Question: I am working on a wpf application using PRISM. This is my first ever WPF application and I have found myself in a situation where I can't go forward.
My scenario is this, I have a List of groups which I am binding with a ListBox, you can call it parent ListBox, each group object has a list of users associated to it and I am binding that list with another ListBox which is nested in the parent ListBox. Both bindings are working fine as you can see here:

I am facing two problems.
I can select both groups and individual users withing group separately but they are not synch, means If i select a user then the group which contains this user is not getting selected. I tried IsSynchronizedWithCurrentItem="True" but that doesn't seems to be working.
I would greatly appreciate if someone can point me out in a right direction how to achieve this or if there is any other way beside using ListBox within a ListBox.
I have a context menu associated with parent ListBox and I am able to successfully bind the commands with menus, but I am having troubles binding commands with nested ListBox Context Menu, here is my code
'''
<ListBox x:Name="lstOfGroups"
ItemsSource="{Binding CurrentContest.Groups}"
SelectedItem="{Binding SelectedGroup}"
ItemTemplate="{StaticResource GroupTemplate}"
Style="{StaticResource ListBoxStyle1}"
ItemContainerStyle="{StaticResource ListBoxItemStyle1}"
Background="Transparent" SelectionMode="Single"
IsSynchronizedWithCurrentItem="True"
Height="400">
<ListBox.ItemsPanel>
<ItemsPanelTemplate>
<WrapPanel Orientation="Horizontal" Margin="5" Width="1200"/>
</ItemsPanelTemplate>
</ListBox.ItemsPanel>
<ListBox.ContextMenu>
<ContextMenu>
<MenuItem Header="Add Contestant" Command="{Binding AddGroupCommand}"/>
<MenuItem Header="Edit Contestant" Command="{Binding EditGroupCommand}"/>
<MenuItem Header="Delete Contestant" Command="{Binding DeleteGroupCommand}"/>
</ContextMenu>
</ListBox.ContextMenu>
</ListBox>
<DataTemplate x:Key="GroupTemplate" >
<Border x:Name="spPubItemBorder" Margin="3" BorderBrush="Black" BorderThickness="1" CornerRadius="10" Background="Honeydew">
<Grid>
<Grid.ColumnDefinitions>
<ColumnDefinition Width="Auto" />
<ColumnDefinition Width="Auto" />
</Grid.ColumnDefinitions>
<Grid.RowDefinitions>
<RowDefinition Height="Auto" />
<RowDefinition Height="Auto" />
</Grid.RowDefinitions>
<StackPanel Orientation="Horizontal">
<TextBlock Name="tbGroupName" Grid.Column="0" Style="{StaticResource ItemTextBox}">
<TextBlock.Text>
<MultiBinding StringFormat="{}Group Name: {0}">
<Binding Path="Name" />
</MultiBinding>
</TextBlock.Text>
</TextBlock>
<TextBlock Name="tbGroupAmount" Grid.Column="1" Style="{StaticResource ItemTextBox}">
<TextBlock.Text>
<MultiBinding StringFormat="{}Group Amount: {0}">
<Binding Path="Amount" />
</MultiBinding>
</TextBlock.Text>
</TextBlock>
</StackPanel>
<!--<ItemsControl ItemsSource="{Binding ContestantList}"
AlternationCount="2" ItemTemplate="{StaticResource ContestantTemplate}">
</ItemsControl>-->
<ListBox x:Name="lstOfContestant" Grid.Row="1"
ItemsSource="{Binding ContestantList}"
SelectedItem="{Binding SelectedContestant, ElementName=lstOfGroups}"
ItemTemplate="{StaticResource ContestantTemplate}"
Style="{StaticResource ListBoxStyleForContestant}"
ItemContainerStyle="{StaticResource ListBoxItemStyleForContestant}"
Background="Transparent" SelectionMode="Single"
Height="Auto">
<ListBox.ItemsPanel>
<ItemsPanelTemplate>
<WrapPanel Orientation="Horizontal" Margin="5" Width="375"/>
</ItemsPanelTemplate>
</ListBox.ItemsPanel>
<ListBox.ContextMenu>
<ContextMenu>
<MenuItem Header="Add Contestant" Command="{Binding Path=DataContext.AddContestantCommand,ElementName=contestantManager}"/>
<MenuItem Header="Edit Contestant" Command="{Binding Path=DataContext.EditContestantCommand,ElementName=contestantManager}"/>
<MenuItem Header="Delete Contestant" Command="{Binding Path=DataContext.DeleteContestantCommand,ElementName=contestantManager}"/>
</ContextMenu>
</ListBox.ContextMenu>
</ListBox>
</Grid>
</Border>
</DataTemplate>
'''
I was wondering if someone can point me in a right direction here as well.
Thanks in advance.
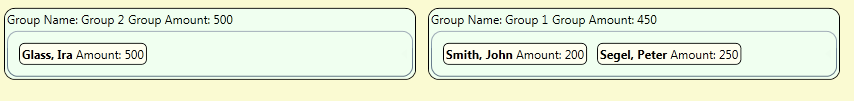
Answer: For #1, set the 'IsSelected' property of the group ListBox to true if 'IsKeyboardFocusWithin'
'''
<Style x:Key="GroupListBoxItemStyle" TargetType="ListBoxItem">
<Style.Triggers>
<Trigger Property="IsKeyboardFocusWithin" Value="True">
<Setter Property="IsSelected" Value="True" />
</Trigger>
</Style.Triggers>
</Style>
'''
This will set the group's 'ListBoxItem' as Selected when the keyboard focus is anywhere within the 'ListBoxItem'
As for #2, it sounds like you're getting the wrong item, probably because you're using 'ElementName' in your binding, however the name is set on multiple items. Try using a 'RelativeSource' binding to find the 'ContextMenu' itself, then bind to the 'PlacementTarget.DataContext'
'''
<MenuItem Header="Add Contestant"
Command="{Binding PlacementTarget.DataContext.AddContestantCommand,
RelativeSource={RelativeSource FindAncestor,
AncestorType={x:Type ContextMenu}}}" />
'''